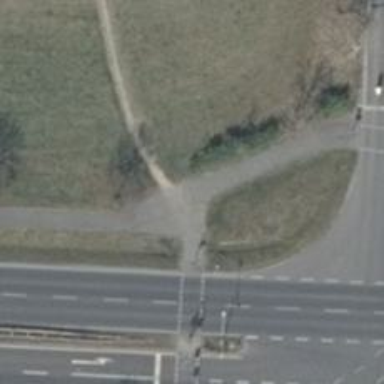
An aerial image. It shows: Asphalt path.